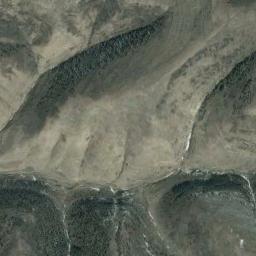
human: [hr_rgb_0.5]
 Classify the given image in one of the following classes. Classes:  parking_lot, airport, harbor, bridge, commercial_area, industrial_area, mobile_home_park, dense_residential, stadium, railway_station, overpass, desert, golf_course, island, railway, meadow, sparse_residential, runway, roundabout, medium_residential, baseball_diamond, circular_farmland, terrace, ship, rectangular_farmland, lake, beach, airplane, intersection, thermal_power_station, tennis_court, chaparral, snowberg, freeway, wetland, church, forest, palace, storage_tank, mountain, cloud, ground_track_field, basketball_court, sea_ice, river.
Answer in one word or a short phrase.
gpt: mountain